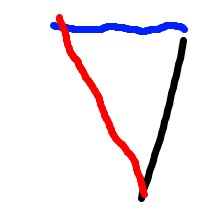
Shape: triangle